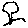
Label: tree